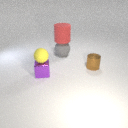
small purple metal cube below small yellow rubber sphere